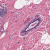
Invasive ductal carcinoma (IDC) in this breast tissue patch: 0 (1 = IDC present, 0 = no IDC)